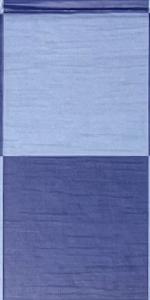
Label: Empty